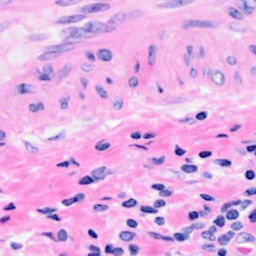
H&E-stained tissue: Breast